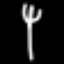
Label: fork